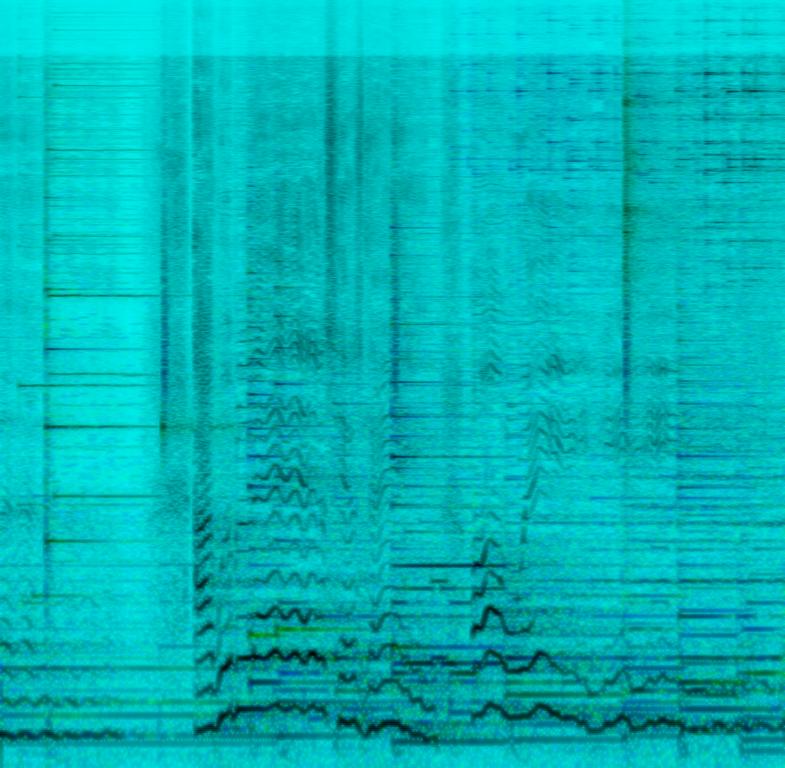
The low quality recording features a soul song that consists of a passionate male vocal, alongside wide harmonizing female vocals, singing over smooth piano melody, wide sustained strings and subtle, arpeggiated electric guitar melody. It sounds heartfelt, emotional and uplifting - like something you would hear in church.